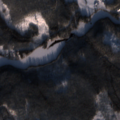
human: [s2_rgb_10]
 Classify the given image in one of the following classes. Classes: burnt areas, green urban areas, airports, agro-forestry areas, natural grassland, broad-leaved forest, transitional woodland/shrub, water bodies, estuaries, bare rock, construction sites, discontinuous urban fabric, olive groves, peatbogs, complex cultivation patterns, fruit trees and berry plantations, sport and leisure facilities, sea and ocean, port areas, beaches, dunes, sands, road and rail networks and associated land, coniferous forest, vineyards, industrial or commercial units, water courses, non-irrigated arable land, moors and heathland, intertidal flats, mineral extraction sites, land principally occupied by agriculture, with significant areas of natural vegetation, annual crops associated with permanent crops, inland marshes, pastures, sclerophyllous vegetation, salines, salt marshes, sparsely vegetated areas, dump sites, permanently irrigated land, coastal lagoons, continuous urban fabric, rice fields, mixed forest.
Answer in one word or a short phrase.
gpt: coniferous forest